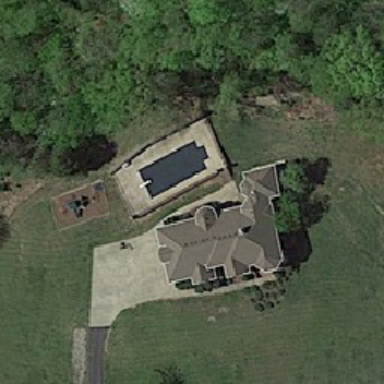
Gray roof house in the middle of the meadow .